Question:
UITextView indentation problem:
For example, I want the "test" text a little bit right, what property should I set?
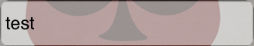
Answer: Create a subclass and override 'textRectForBounds:' and 'editingRectForBounds:'. Your new implementations may look something like
'''
- (CGRect)textRectForBounds:(CGRect)bounds;
{
return CGRectInset([super textRectForBounds:bounds], 10.f, 0.f);
}
- (CGRect)editingRectForBounds:(CGRect)bounds;
{
return CGRectInset([super editingRectForBounds:bounds], 10.f, 0.f);
}
'''